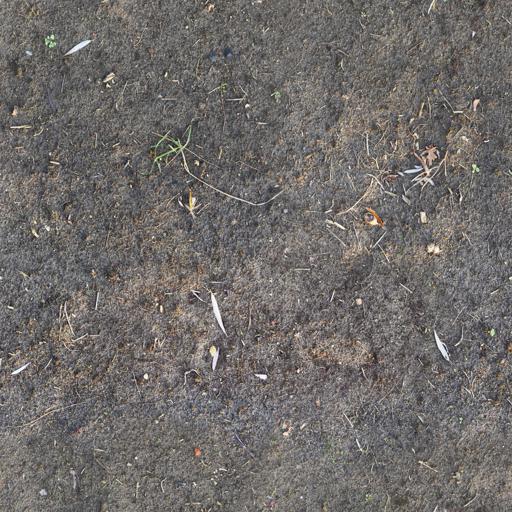
Tags: dirt dirty ground mud soil